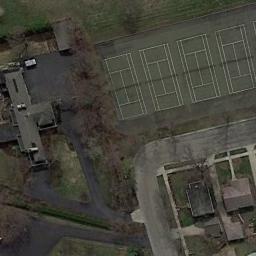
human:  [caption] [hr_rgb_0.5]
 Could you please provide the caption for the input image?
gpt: There are some small trees around the tennis court .

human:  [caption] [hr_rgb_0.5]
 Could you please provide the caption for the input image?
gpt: There are many different shapes and sizes of buildings next to the tennis courts .

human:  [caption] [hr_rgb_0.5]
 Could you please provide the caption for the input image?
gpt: The tennis court is on the grass next to some buildings .

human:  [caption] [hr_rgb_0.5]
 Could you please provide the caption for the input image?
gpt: There is a road between the tennis court next to the lawn and the residential area .

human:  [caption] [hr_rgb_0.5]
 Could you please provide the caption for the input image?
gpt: There are some buildings beside the tennis courts .